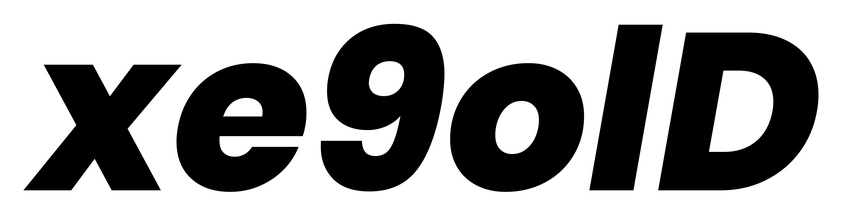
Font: Poppins-ExtraBoldItalic